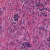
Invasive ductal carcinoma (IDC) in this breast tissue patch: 1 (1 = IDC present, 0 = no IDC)